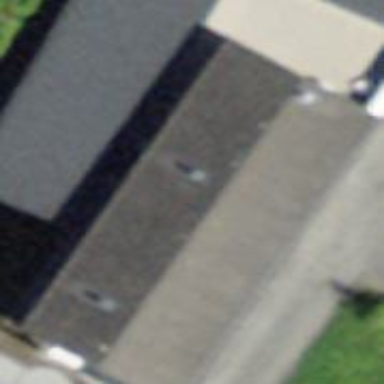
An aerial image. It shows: Building.